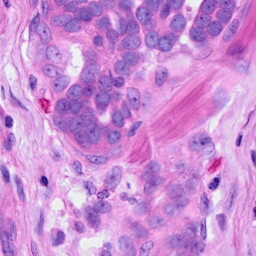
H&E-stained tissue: Ovarian